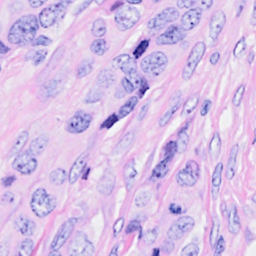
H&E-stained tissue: Breast